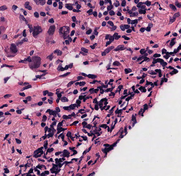
Tumor epithelial tissue: no
Tumor-associated stroma tissue: yes
Normal tissue: no